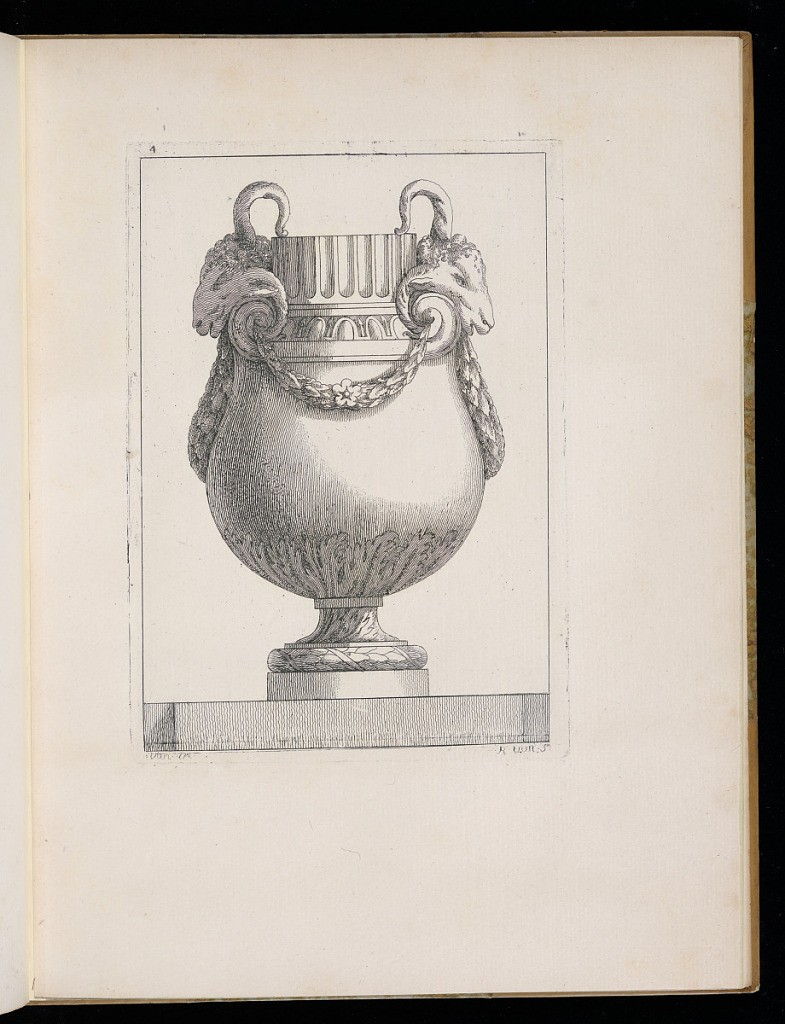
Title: Ornamental Vase Design
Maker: Joseph Marie Vien, French, 1716–1809
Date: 1760
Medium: Etching on laid paper
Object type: Print
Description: Wide-mouth vase with ram heads whose horns loop up to form small handles. The vase is decorated with fluting, egg-and-dart, and acanthus leaf ornamentation, and has a festoon draped across the front that connects with the ram heads. The vase is elevated on a base that extends to the edge of the image. The plate is signed and numbered.